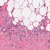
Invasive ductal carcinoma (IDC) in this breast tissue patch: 0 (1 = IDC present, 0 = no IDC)